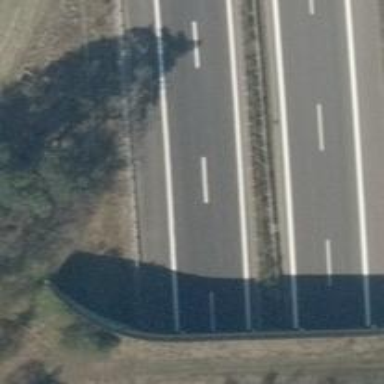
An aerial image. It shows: Asphalt motorway.